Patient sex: F
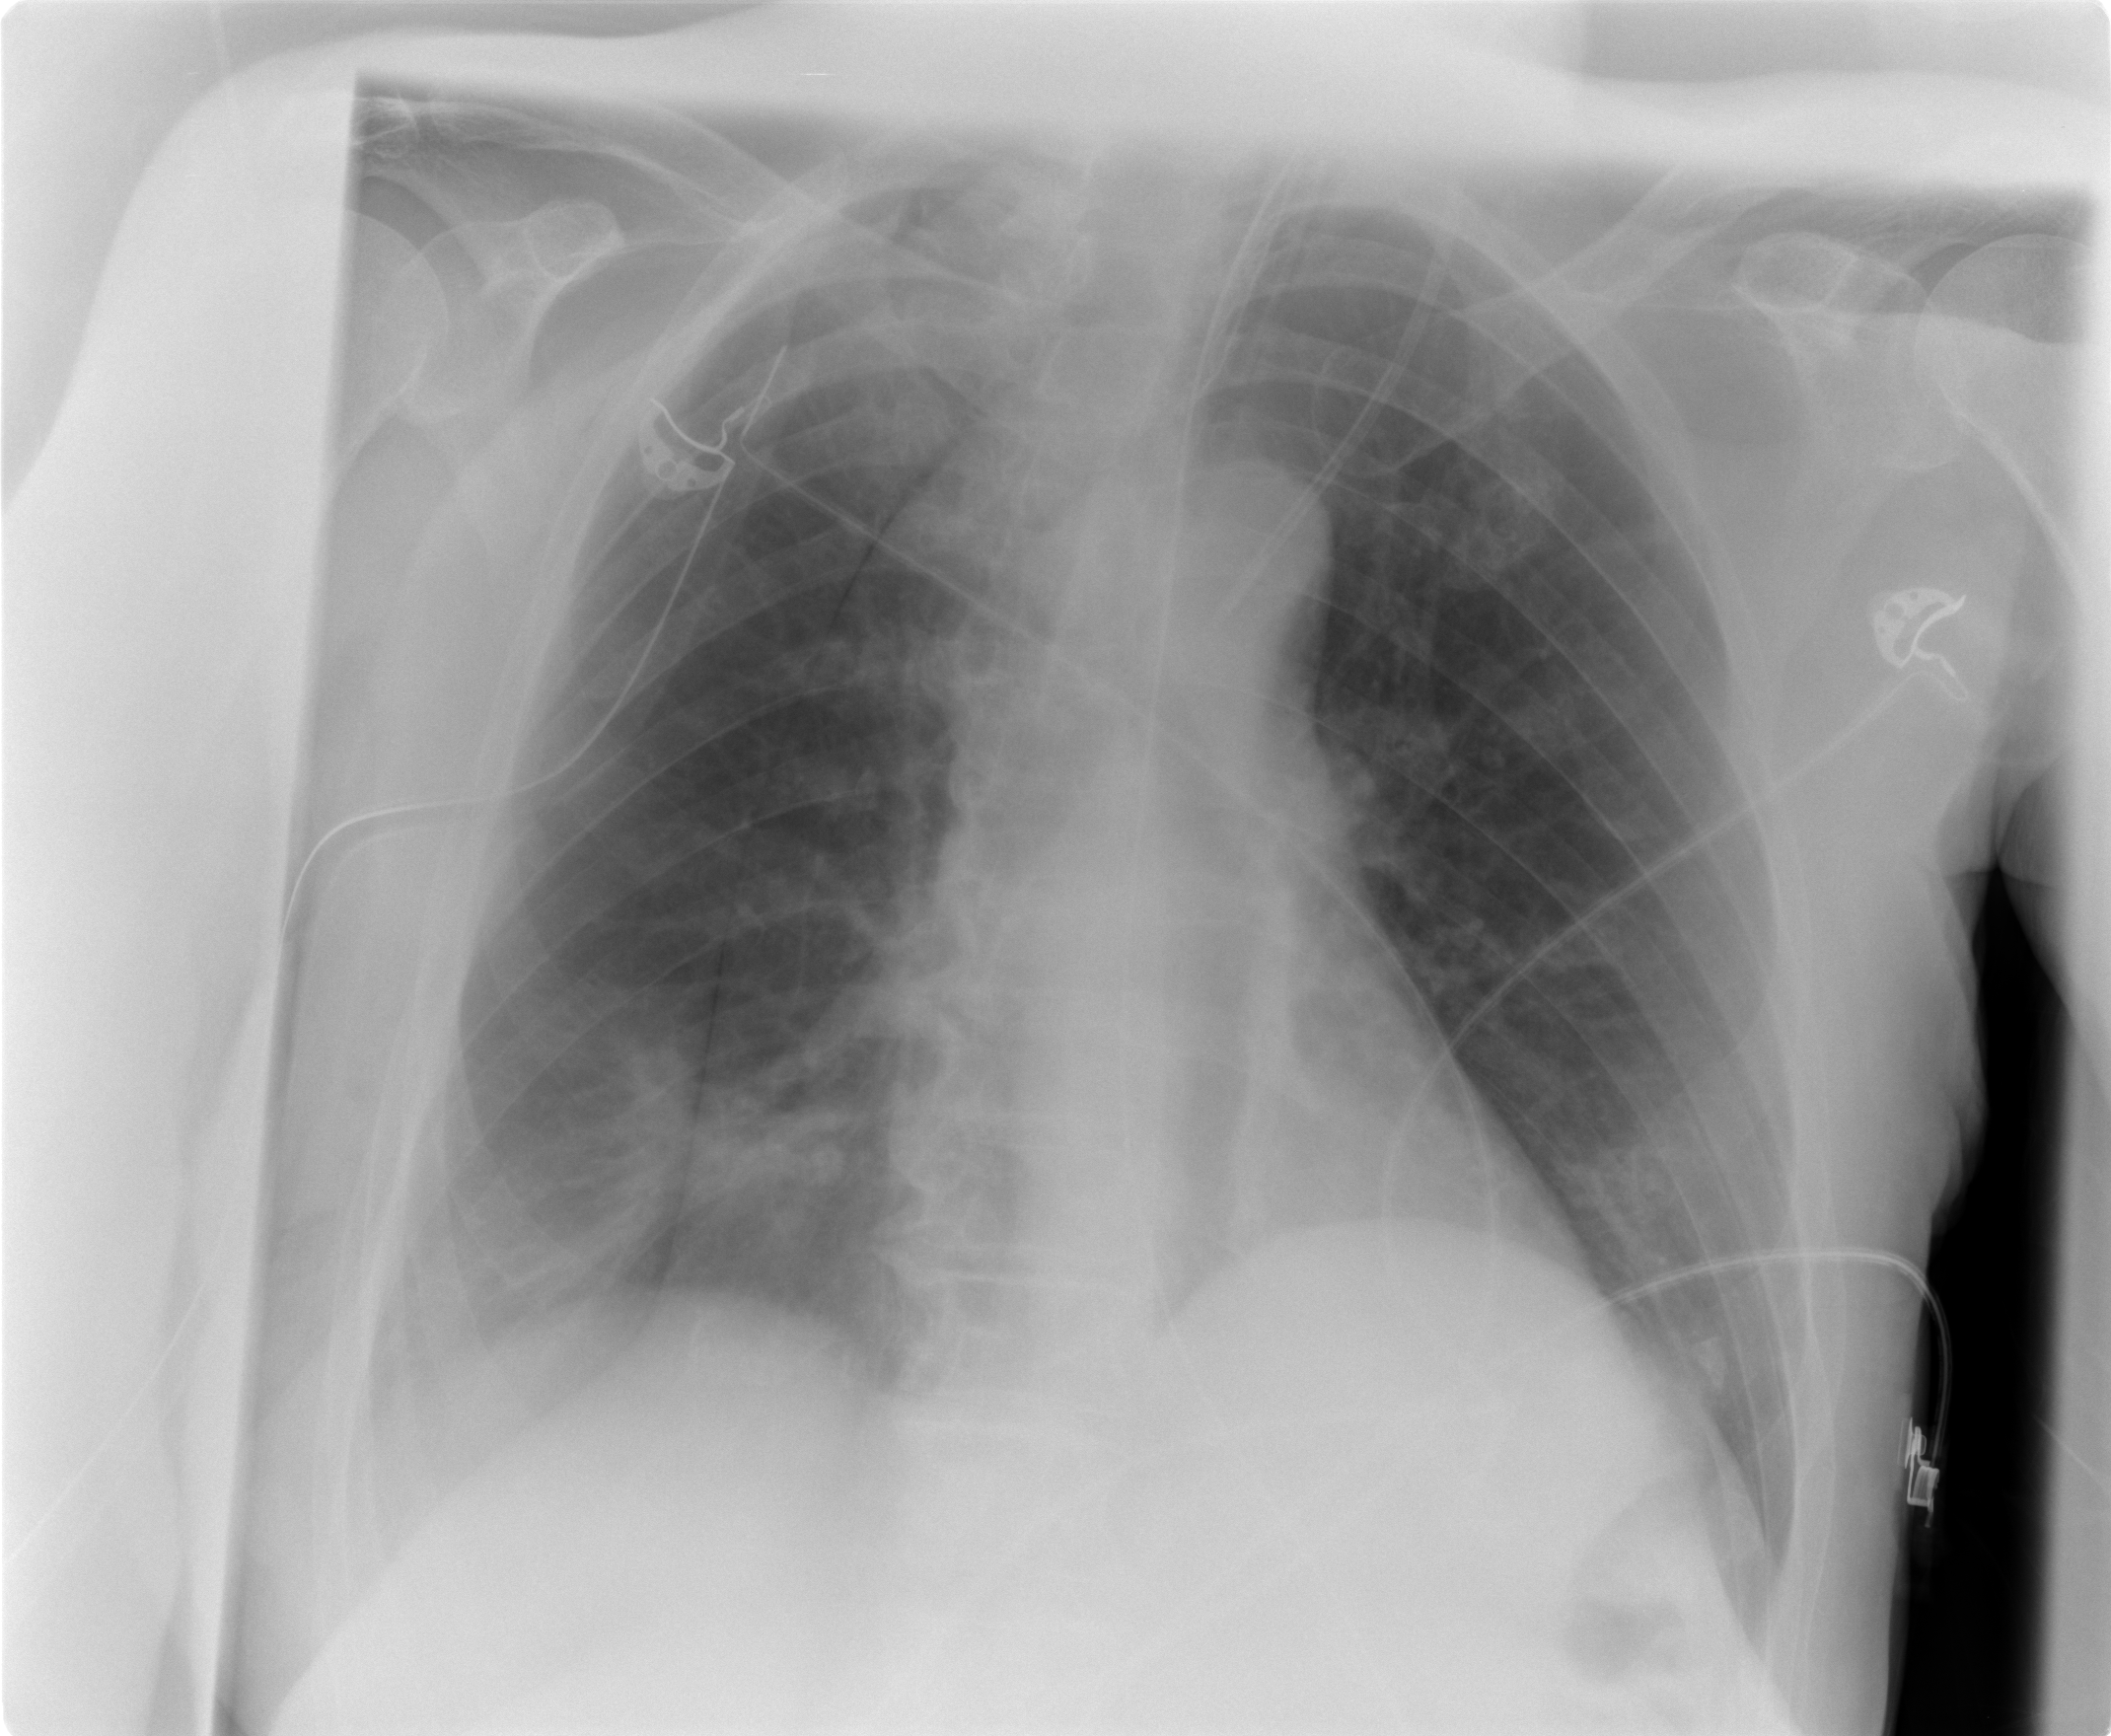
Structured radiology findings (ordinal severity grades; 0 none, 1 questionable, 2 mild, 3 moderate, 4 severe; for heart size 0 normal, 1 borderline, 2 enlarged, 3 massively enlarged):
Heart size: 0
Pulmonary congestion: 0
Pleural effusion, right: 0
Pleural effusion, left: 0
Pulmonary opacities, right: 2
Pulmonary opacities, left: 0
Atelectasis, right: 2
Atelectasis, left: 0